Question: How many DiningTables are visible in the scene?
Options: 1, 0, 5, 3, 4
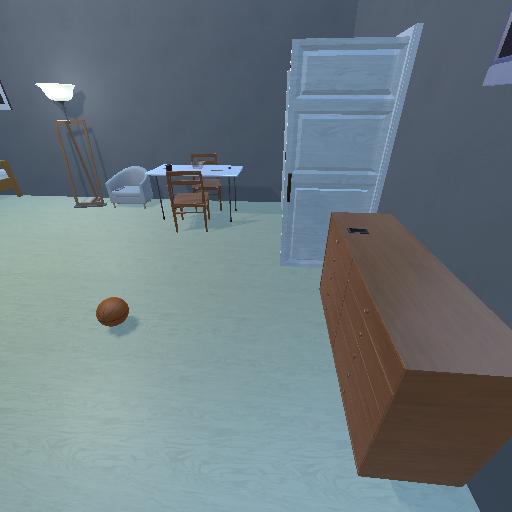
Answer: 1